Question: My current Web Site does not have any designer.cs files. (Yes it is not a Web Application)
The site is complete but now I added 2 Clases to my site and all good but when I want to make use of my GridView it tells me this:

This is because I wrapped my code with the same namespace as in my classes like so....
'''
namespace samrasWebPortalSQL
{
public partial class GridView : System.Web.UI.Page
{
protected void Page_Load(object sender, EventArgs e)
{
Functions.RemoveCaching(this);
LoadGrid();
}
private void LoadGrid()
{
DataSet dataSet = SQLHelper.GetDataSet("select * from company");
Functions.BindGridView(GridView1, dataSet);
}
}
}
'''
I know I need the following code in my .designer.cs file but since I dont have one cant I place it anywhere ells?
'''
protected global::System.Web.UI.WebControls.GridView GridView1;
'''
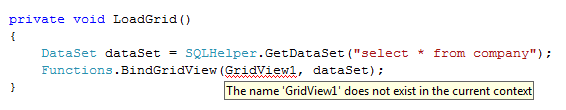
Answer: In your "web site", you can add a new ASPX page (Web Form). And in that web form you can drag a GridView onto that page. Once you've given it an ID like this:
'''
<div>
<asp:gridview ID="Grid1" runat="server"></asp:gridview>
</div>
'''
You can then go to the code behind and do something like this:
'''
protected void Page_Load(object sender, EventArgs e)
{
Grid1.DataSource =..;
}
'''
If you put your code behind in a different class name or namespace, then you need to tell your web form where to find it. You do this by chaning the Inherits property of the page directive like this:
'''
<%@ Page Language="C#" AutoEventWireup="true" CodeFile="Default2.aspx.cs" Inherits="samrasWebPortalSQL.GridView" %>
'''